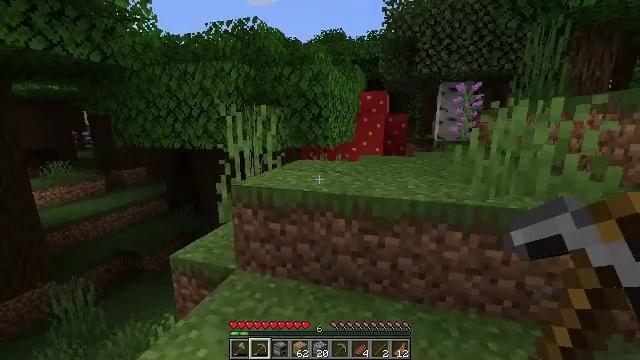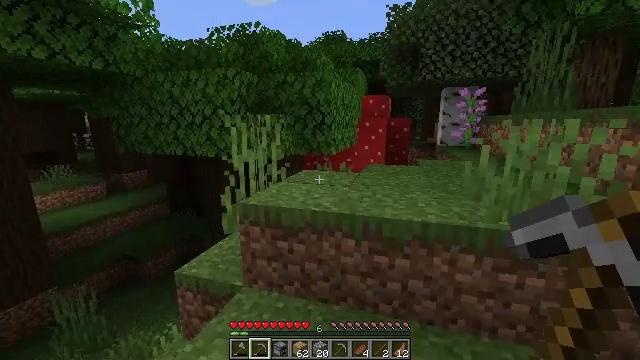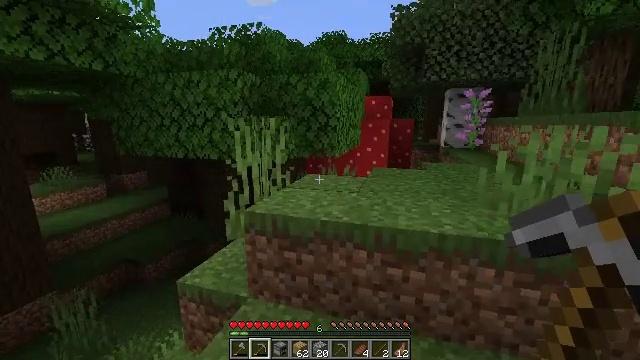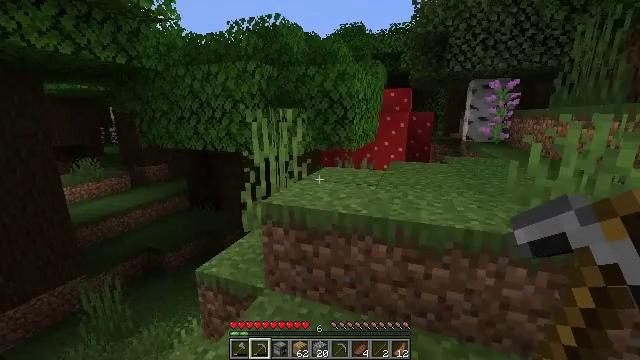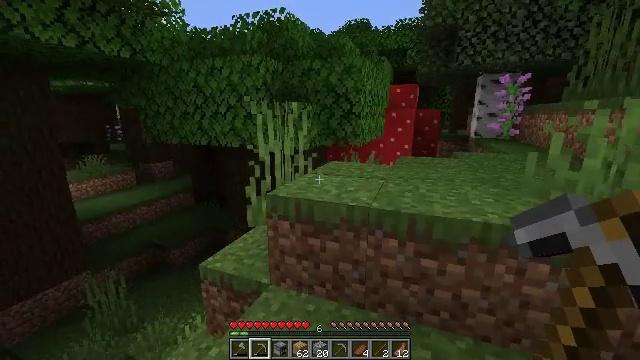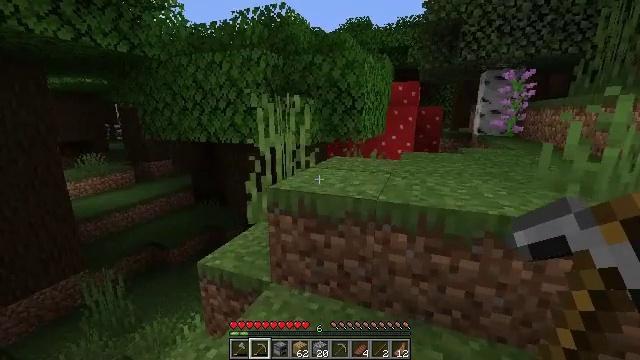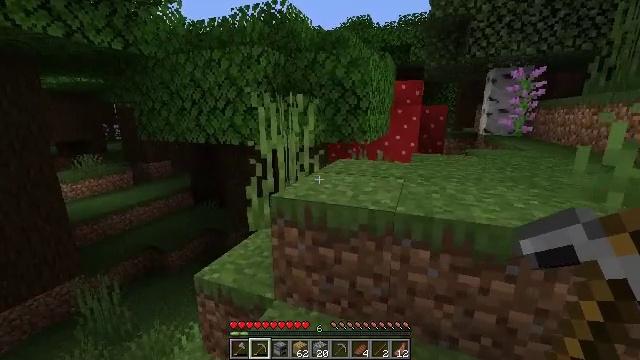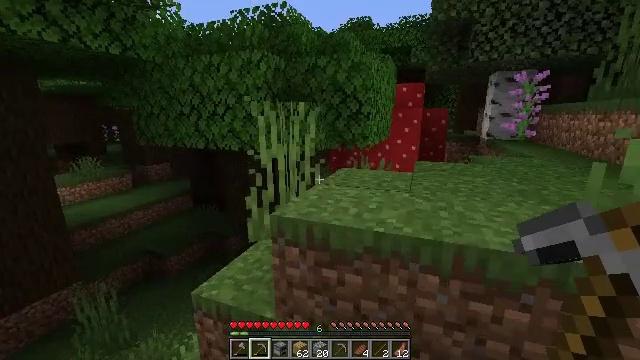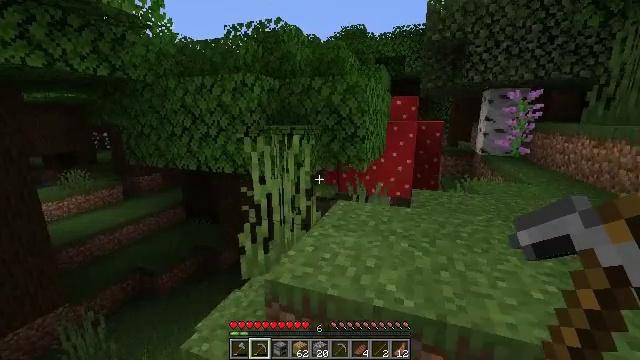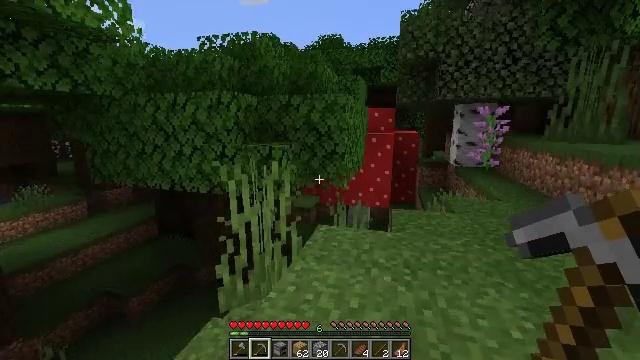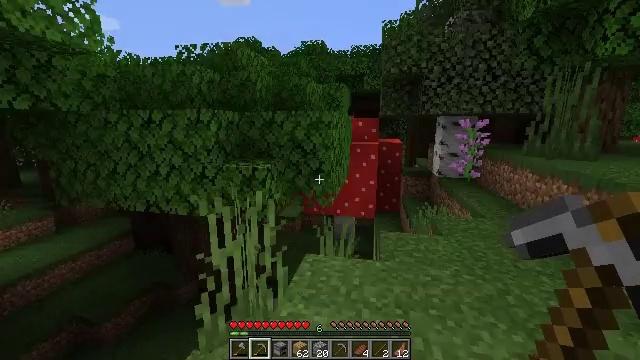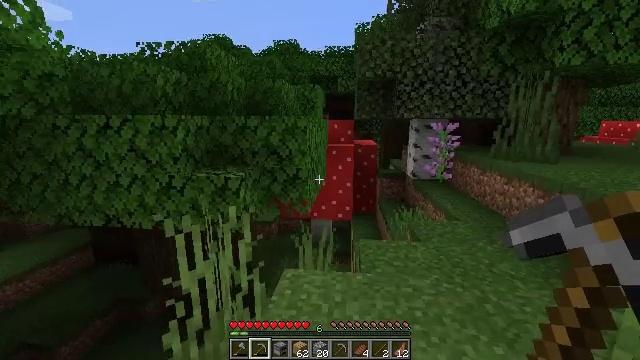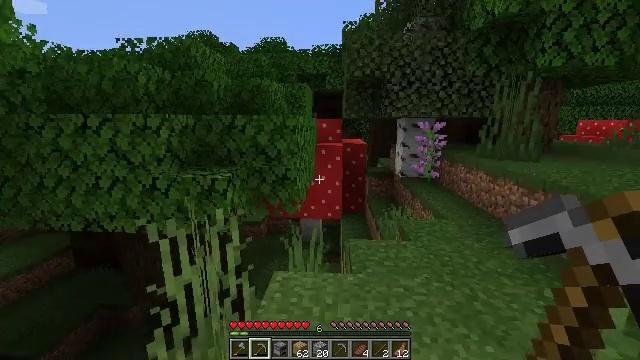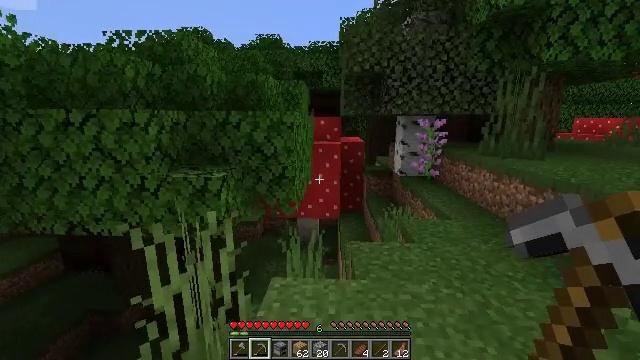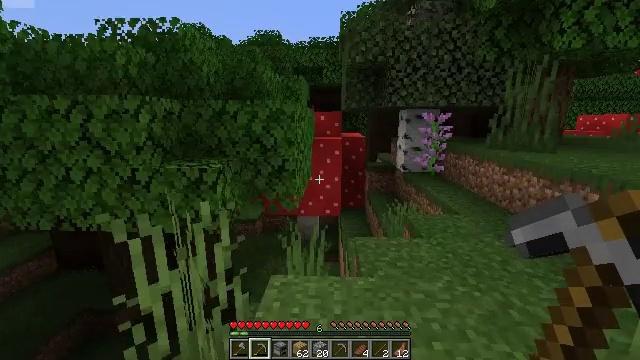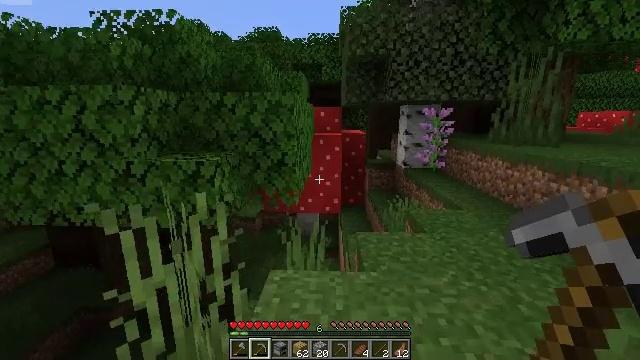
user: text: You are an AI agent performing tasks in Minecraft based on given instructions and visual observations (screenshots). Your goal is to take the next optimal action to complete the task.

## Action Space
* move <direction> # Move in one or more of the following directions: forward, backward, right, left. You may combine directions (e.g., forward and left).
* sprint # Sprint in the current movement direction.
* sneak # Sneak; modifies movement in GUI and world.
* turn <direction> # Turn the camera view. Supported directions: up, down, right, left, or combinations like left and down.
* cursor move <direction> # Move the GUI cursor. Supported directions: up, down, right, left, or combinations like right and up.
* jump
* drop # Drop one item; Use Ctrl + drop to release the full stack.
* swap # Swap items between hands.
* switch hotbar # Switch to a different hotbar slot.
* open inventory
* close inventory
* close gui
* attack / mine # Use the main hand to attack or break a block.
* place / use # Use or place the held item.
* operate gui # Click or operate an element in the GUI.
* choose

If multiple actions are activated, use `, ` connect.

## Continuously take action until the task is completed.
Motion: motion action
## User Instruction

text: Collect the dead bush from dry areas.
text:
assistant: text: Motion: move forward, jump
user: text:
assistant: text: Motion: move forward, jump
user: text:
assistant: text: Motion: move forward, turn left and down, jump
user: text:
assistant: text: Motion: move forward, jump
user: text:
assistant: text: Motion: move forward, jump
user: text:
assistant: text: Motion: move forward, jump
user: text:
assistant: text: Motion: move forward, jump
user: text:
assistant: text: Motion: move forward, turn right, jump
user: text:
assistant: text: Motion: move forward, turn right and up, jump
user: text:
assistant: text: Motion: move forward, turn right, jump
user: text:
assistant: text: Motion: move forward, turn right, jump
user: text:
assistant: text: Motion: move forward, turn right, jump
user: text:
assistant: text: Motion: move forward, jump
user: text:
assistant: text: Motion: move forward, jump
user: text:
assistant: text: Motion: move forward, jump
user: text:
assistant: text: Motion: move forward, jump
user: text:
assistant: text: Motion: move forward, turn left and down, jump
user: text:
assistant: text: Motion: move forward, turn left and down, jump
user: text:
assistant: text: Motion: move forward, turn left and down, jump
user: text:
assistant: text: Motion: move forward, turn left and down, jump
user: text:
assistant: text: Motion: move forward, turn left and down, jump
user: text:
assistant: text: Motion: move forward, turn left and down, jump
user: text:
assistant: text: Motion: move forward, turn left, jump
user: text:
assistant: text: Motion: move forward, turn left
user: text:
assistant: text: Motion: move forward
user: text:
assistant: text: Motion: move forward
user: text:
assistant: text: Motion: move forward
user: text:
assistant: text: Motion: move forward, jump
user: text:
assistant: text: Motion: move forward, jump
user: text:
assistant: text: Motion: move forward, jump